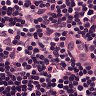
Metastatic tissue present: no